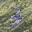
Label: 3